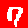
Digit: 7